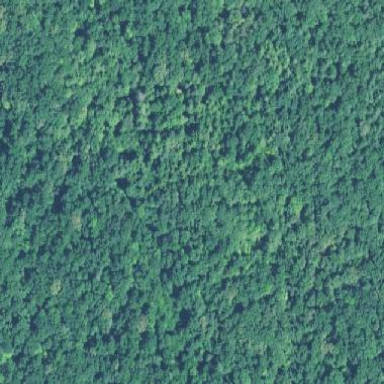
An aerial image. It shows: Nature reserve within forested area.